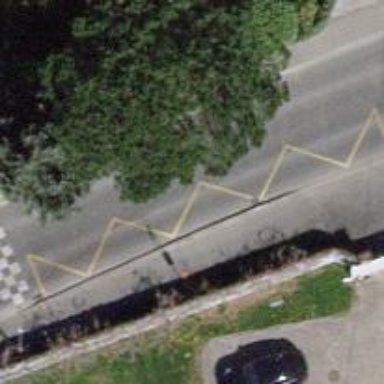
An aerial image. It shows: Asphalt sidewalk leading to platform for public transport.